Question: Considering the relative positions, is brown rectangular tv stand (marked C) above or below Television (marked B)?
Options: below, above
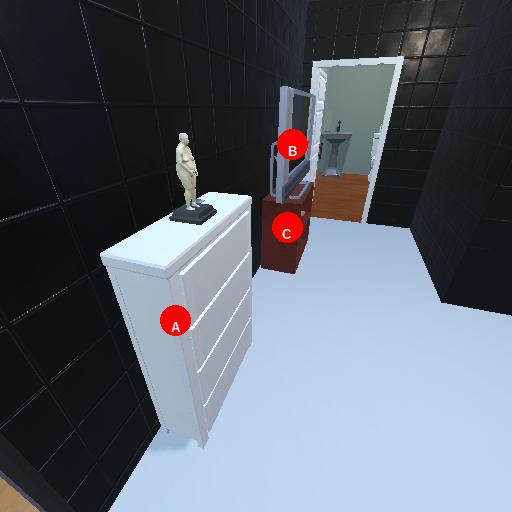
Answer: below